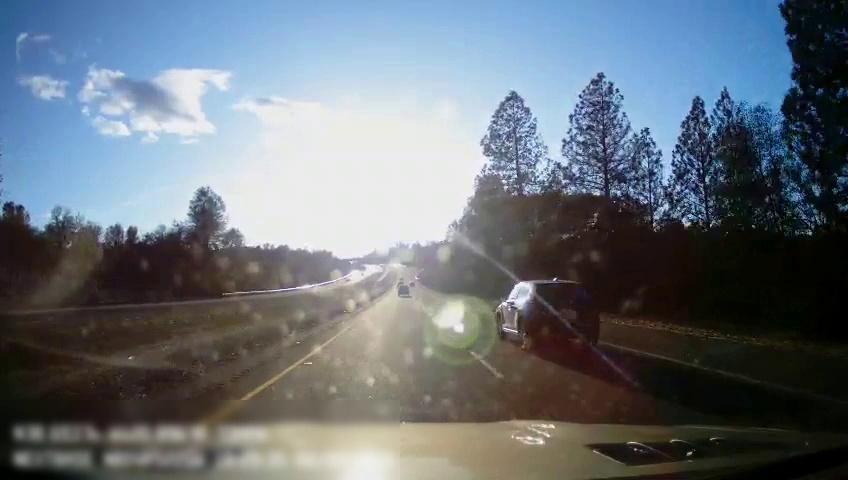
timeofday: Day
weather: Sunny
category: Drivable Space
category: Drivable Space
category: Vehicles | SUV
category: Vehicles | Car
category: Lanes | Current Lane
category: Lanes | Current Lane
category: Lanes | Alternate Lane